Question: I currently have a Table "solution" to formatting the AddThis Div Buttons.
You can see this at: <URL>
At the top of the page it shows correctly:

Here's the Code (work around) for that:
'''
<table align="center" border="0" cellspacing="0" cellpadding="0">
<tr>
<td width="60%" align="right"><img title="Help us. Help you." src="http://www.siding4u.com/media/shareaholic/img_help-us-help-you_right_yellow-text.png" alt="TEXT: Sharing is caring! Help us. Help you." width="360" height="23" /></td>
<td width="40%" align="left"><!-- AddThis Button BEGIN -->
<div class="addthis_toolbox addthis_default_style">
<a class="addthis_button_preferred_1"></a>
<a class="addthis_button_preferred_2"></a>
<a class="addthis_button_preferred_3"></a>
<a class="addthis_button_preferred_4"></a>
<a class="addthis_button_compact"></a>
<a class="addthis_counter addthis_bubble_style"></a>
</div>
<script type="text/javascript" src="http://s7.addthis.com/js/250/addthis_widget.js#pubid=siding4u"></script>
<!-- AddThis Button END --></td>
</tr>
</table>
'''
I'm having/wanting to convert all of my table layouts to CSS but I can't seem to get the AddThis buttons to cooperate. They always seem to "LEFT JUSTIFY" or BREAK Somehow - no matter what I try.
I'm guessing this is an easy fix but I'm one of those CSS "block heads" that can't seem to whip the CSS into shape.
Please help...
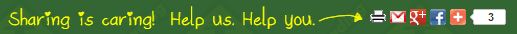
Answer: In css aligning images is based on their position on the page rather than their justification ( the elements with class 'addthis_button_preferred_1...n' should probably control this ) In a table you justify it left/center/right etc. while with CSS your aim is to align the in a way that it's child elements will be in the middle.
'''
<div id='wrapper'> <!-- parent div containing the help-us-help-you image and the buttons-->
<div id="help_us"><!-- float:left because we want the image div and the button dive to be besides eachother -->
<img title="Help us. Help you." src="http://www.siding4u.com/media/shareaholic/img_help-us-help-you_right_yellow-text.png" alt="TEXT: Sharing is caring! Help us. Help you." width="360" height="23"/>
</div>
<div id='buttons'><!-- this div should also be floated left and have padding, to align the buttons correctly -->
<!-- each of the link elements should get some padding -->
<a class="addthis_button_preferred_1 button_preferred"></a>
<a class="addthis_button_preferred_2 button_preferred"></a>
<a class="addthis_button_preferred_3 button_preferred"></a>
<a class="addthis_button_preferred_4 button_preferred"></a>
<a class="addthis_button_compact button_preferred"></a>
<a class="addthis_counter addthis_bubble_style button_preferred"></a>
</div>
</div>
'''
The whole example is online <URL>, and should hopefully help with the alignment, and is a pure CSS solution, no tables there at all!
p.s. As a side note, I do recomend you use <URL> for CSS/HTML/javascript issues, it does help us see the problem better, and make changes faster.
For the second issue:
'''
<div align="center" style="margin-bottom:0; margin-top:5px;">
<div id='wrapper'>
...
</div>
...
</div>
'''
For this element the height for some reason is 48 px, which creates a gap between the two elements. So apply a height to it, change:
'style="margin-bottom:0; margin-top:5px;"'
'style="margin-bottom:0; margin-top:5px;height:23px;"'